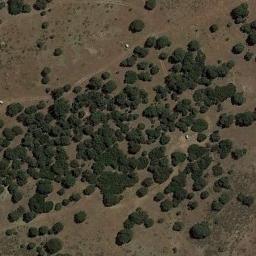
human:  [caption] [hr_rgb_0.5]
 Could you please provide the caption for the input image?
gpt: Some connected dense chaparrals grow on the wasteland .

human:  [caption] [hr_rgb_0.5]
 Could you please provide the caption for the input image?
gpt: The chaparral is consist of dense green bushes on the desert .

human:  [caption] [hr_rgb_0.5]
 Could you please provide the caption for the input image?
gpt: There are about a hundred trees in this desert .

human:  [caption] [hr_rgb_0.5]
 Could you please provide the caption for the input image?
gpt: Chaparral is densely distributed on the sand .

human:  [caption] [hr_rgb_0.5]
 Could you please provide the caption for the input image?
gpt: The middle of the chaparral is dense .